Brain MRI, t1w sequence, axial 2D slice.
Patient: age 18, sex F, weight 90 kg, height 1.9 m
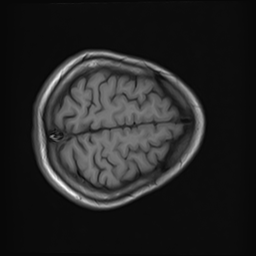